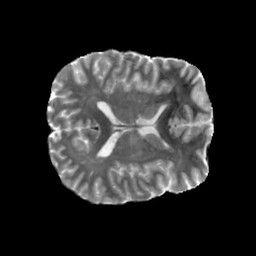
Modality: MD
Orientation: axial
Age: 27
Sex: male
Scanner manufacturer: siemens
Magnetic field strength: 6.98 T
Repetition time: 7.08 s
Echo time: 0.0756 s